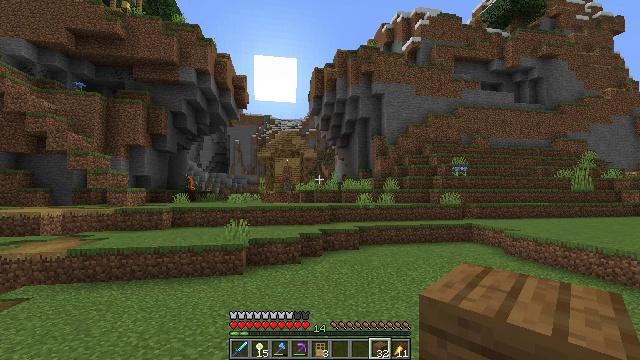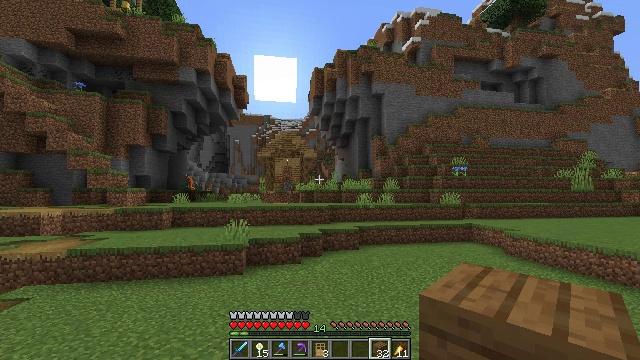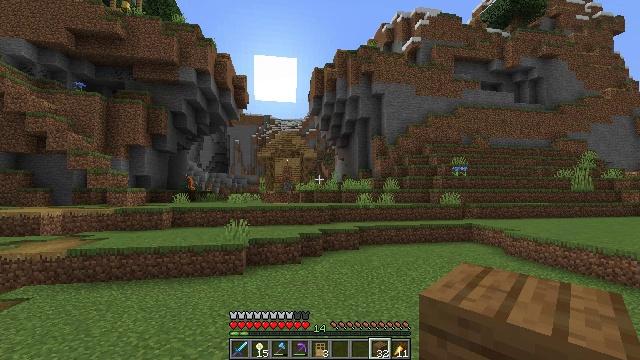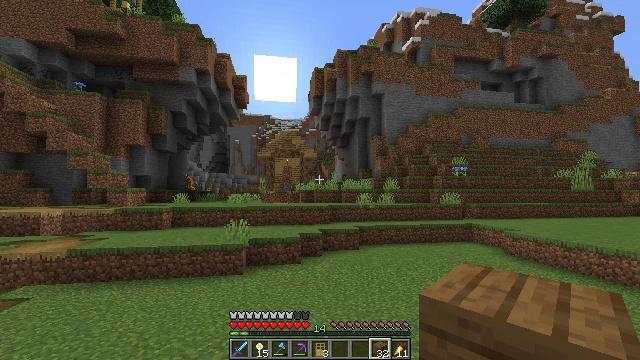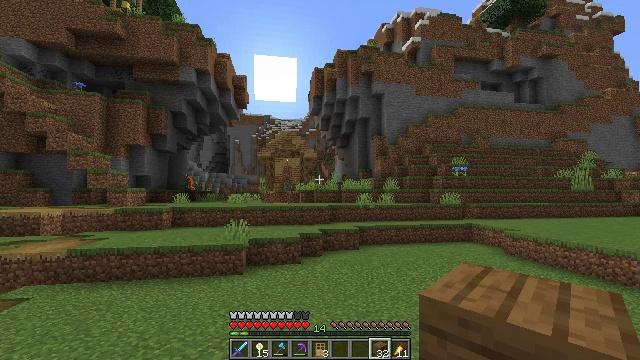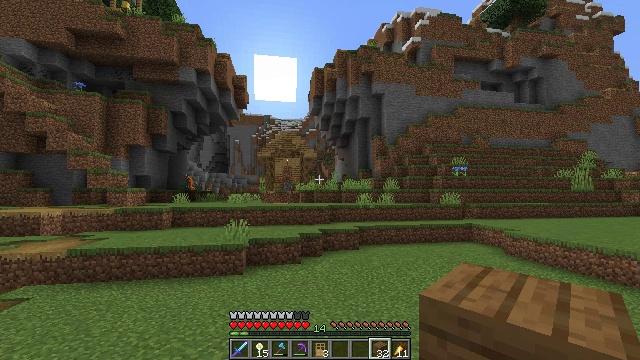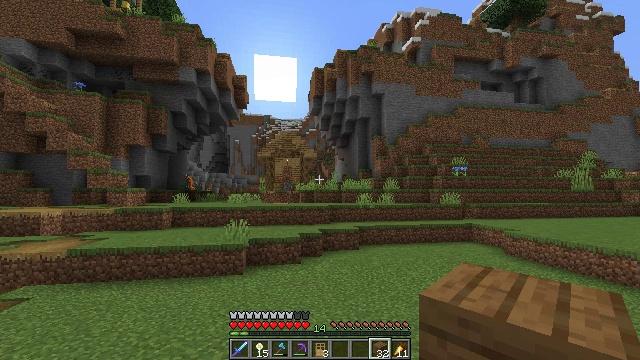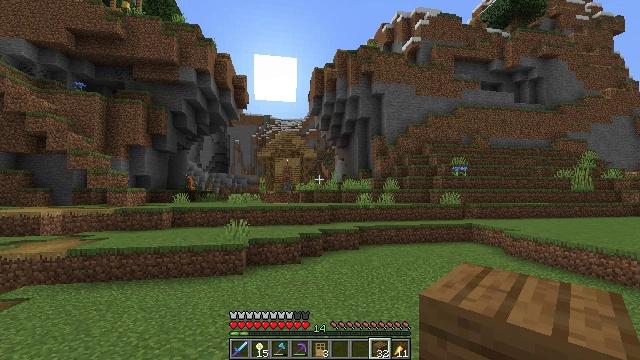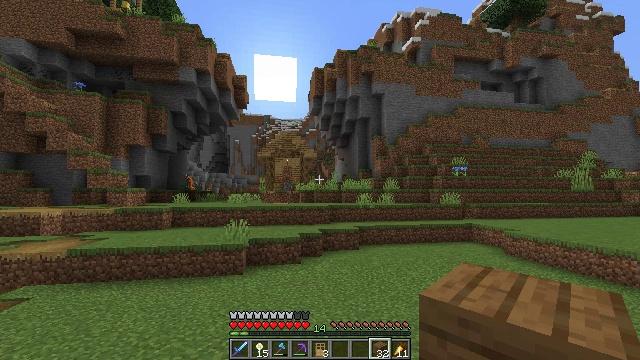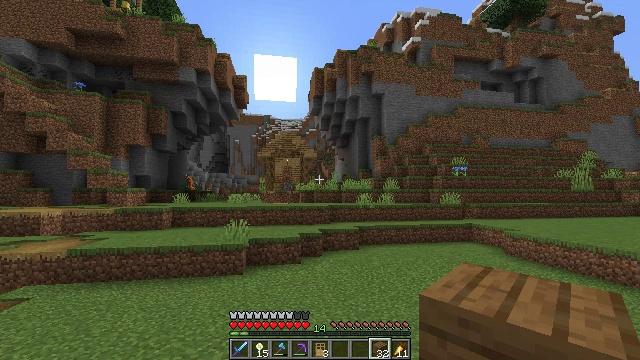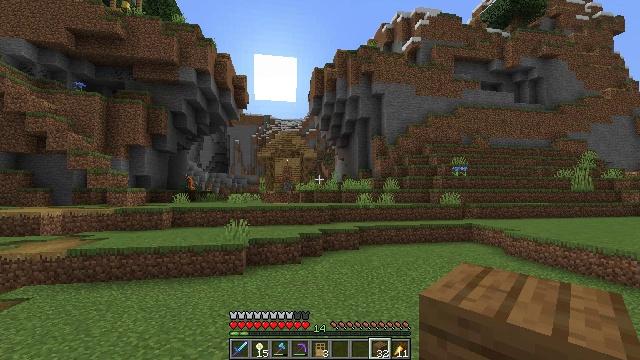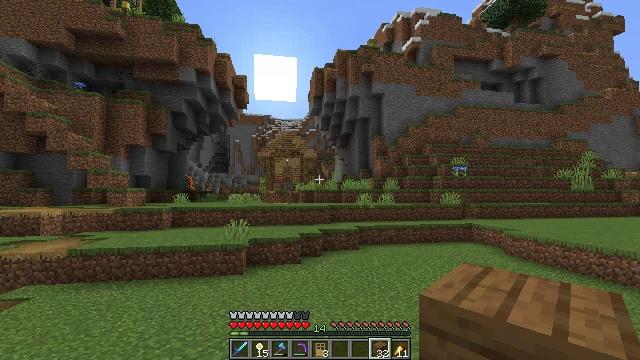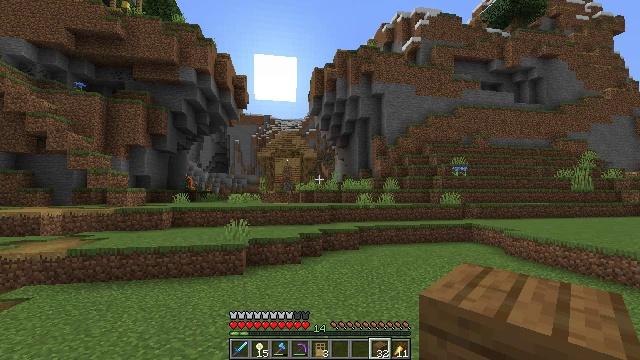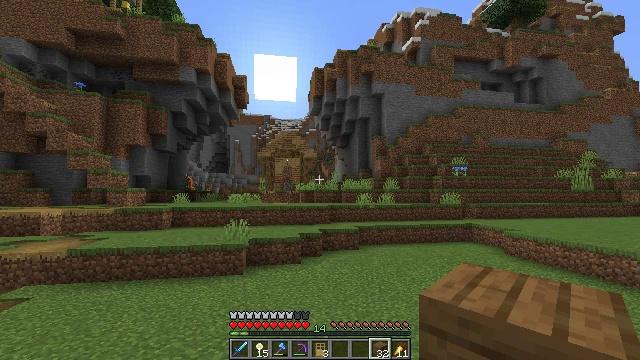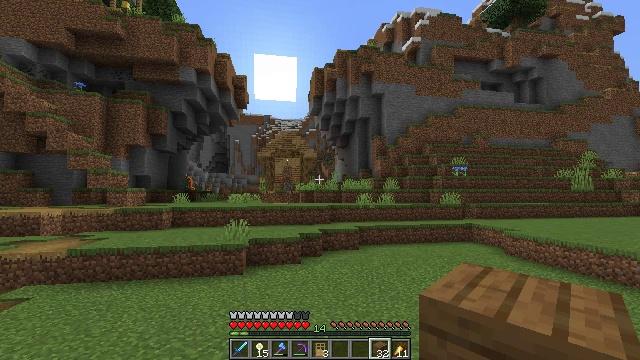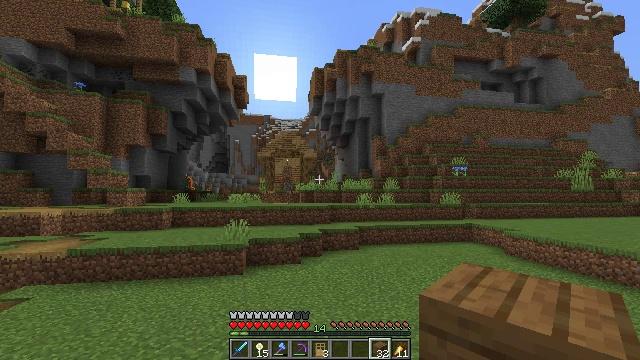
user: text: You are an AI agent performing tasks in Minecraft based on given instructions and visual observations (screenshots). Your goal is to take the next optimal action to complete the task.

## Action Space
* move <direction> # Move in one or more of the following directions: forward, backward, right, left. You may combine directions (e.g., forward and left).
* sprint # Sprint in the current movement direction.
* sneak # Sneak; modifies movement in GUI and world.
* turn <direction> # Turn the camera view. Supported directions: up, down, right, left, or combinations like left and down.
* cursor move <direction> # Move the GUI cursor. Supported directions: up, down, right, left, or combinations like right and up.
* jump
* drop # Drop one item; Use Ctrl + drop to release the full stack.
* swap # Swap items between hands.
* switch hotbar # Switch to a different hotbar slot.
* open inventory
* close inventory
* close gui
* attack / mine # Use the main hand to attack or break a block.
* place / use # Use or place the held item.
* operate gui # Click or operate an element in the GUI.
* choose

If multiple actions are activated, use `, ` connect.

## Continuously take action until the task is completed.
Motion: motion action
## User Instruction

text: Clear away tall grass.
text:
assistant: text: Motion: no_op
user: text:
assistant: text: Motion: no_op
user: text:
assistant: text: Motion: no_op
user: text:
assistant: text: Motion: no_op
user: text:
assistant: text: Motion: no_op
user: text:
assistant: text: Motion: no_op
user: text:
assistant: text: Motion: no_op
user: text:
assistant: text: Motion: no_op
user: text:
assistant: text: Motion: no_op
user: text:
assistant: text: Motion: no_op
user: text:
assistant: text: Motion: no_op
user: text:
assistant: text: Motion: no_op
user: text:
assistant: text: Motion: no_op
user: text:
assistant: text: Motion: no_op
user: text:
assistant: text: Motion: no_op
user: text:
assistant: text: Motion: no_op
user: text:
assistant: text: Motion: no_op
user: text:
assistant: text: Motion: no_op
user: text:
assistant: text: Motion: no_op
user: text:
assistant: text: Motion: no_op
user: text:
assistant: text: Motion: no_op
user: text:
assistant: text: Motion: no_op
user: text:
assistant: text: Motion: no_op
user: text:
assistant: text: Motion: no_op
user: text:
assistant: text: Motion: no_op
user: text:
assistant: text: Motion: no_op
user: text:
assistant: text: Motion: no_op
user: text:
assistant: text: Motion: no_op
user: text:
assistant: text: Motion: no_op
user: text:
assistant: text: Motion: no_op